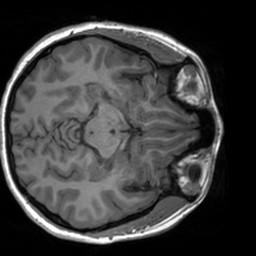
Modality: T1w
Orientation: axial
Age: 22
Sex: female
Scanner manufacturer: siemens
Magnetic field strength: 3 T
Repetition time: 1.9 s
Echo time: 0.00226 s